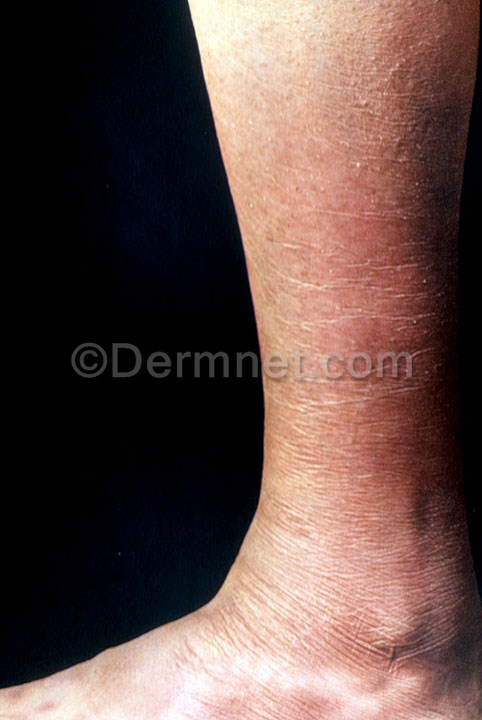
Disease: Systemic Disease